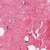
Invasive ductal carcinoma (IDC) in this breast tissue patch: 0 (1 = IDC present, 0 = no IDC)